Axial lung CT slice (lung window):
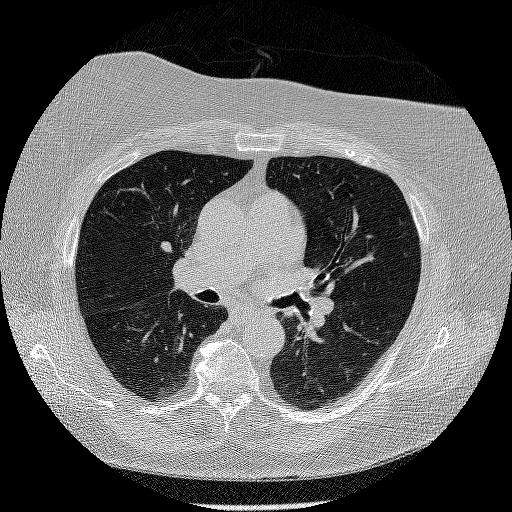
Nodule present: no